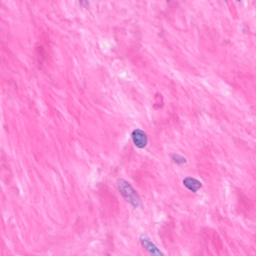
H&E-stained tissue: Breast